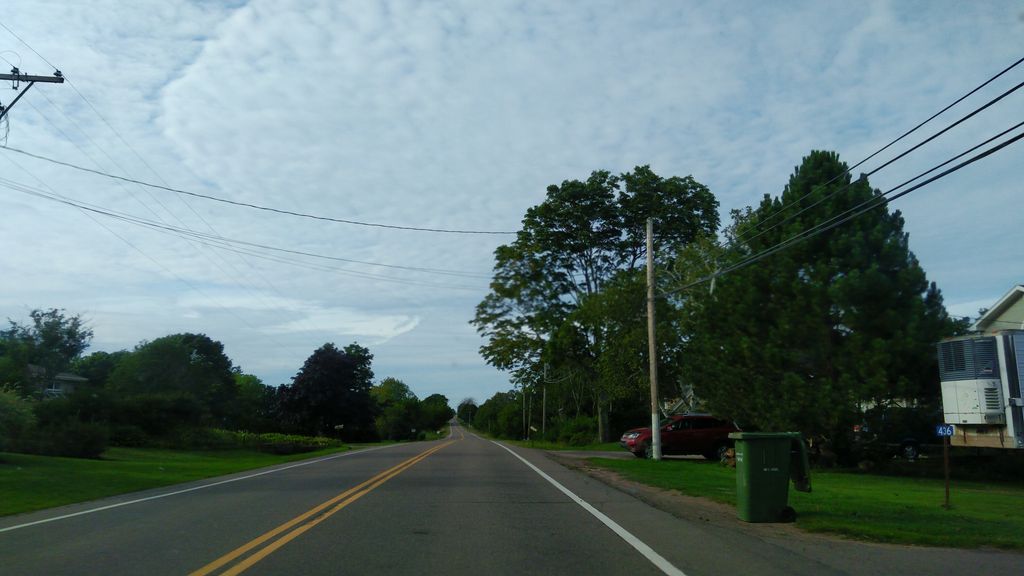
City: charlottetown